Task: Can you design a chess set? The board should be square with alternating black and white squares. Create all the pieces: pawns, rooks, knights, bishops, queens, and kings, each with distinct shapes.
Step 2178:
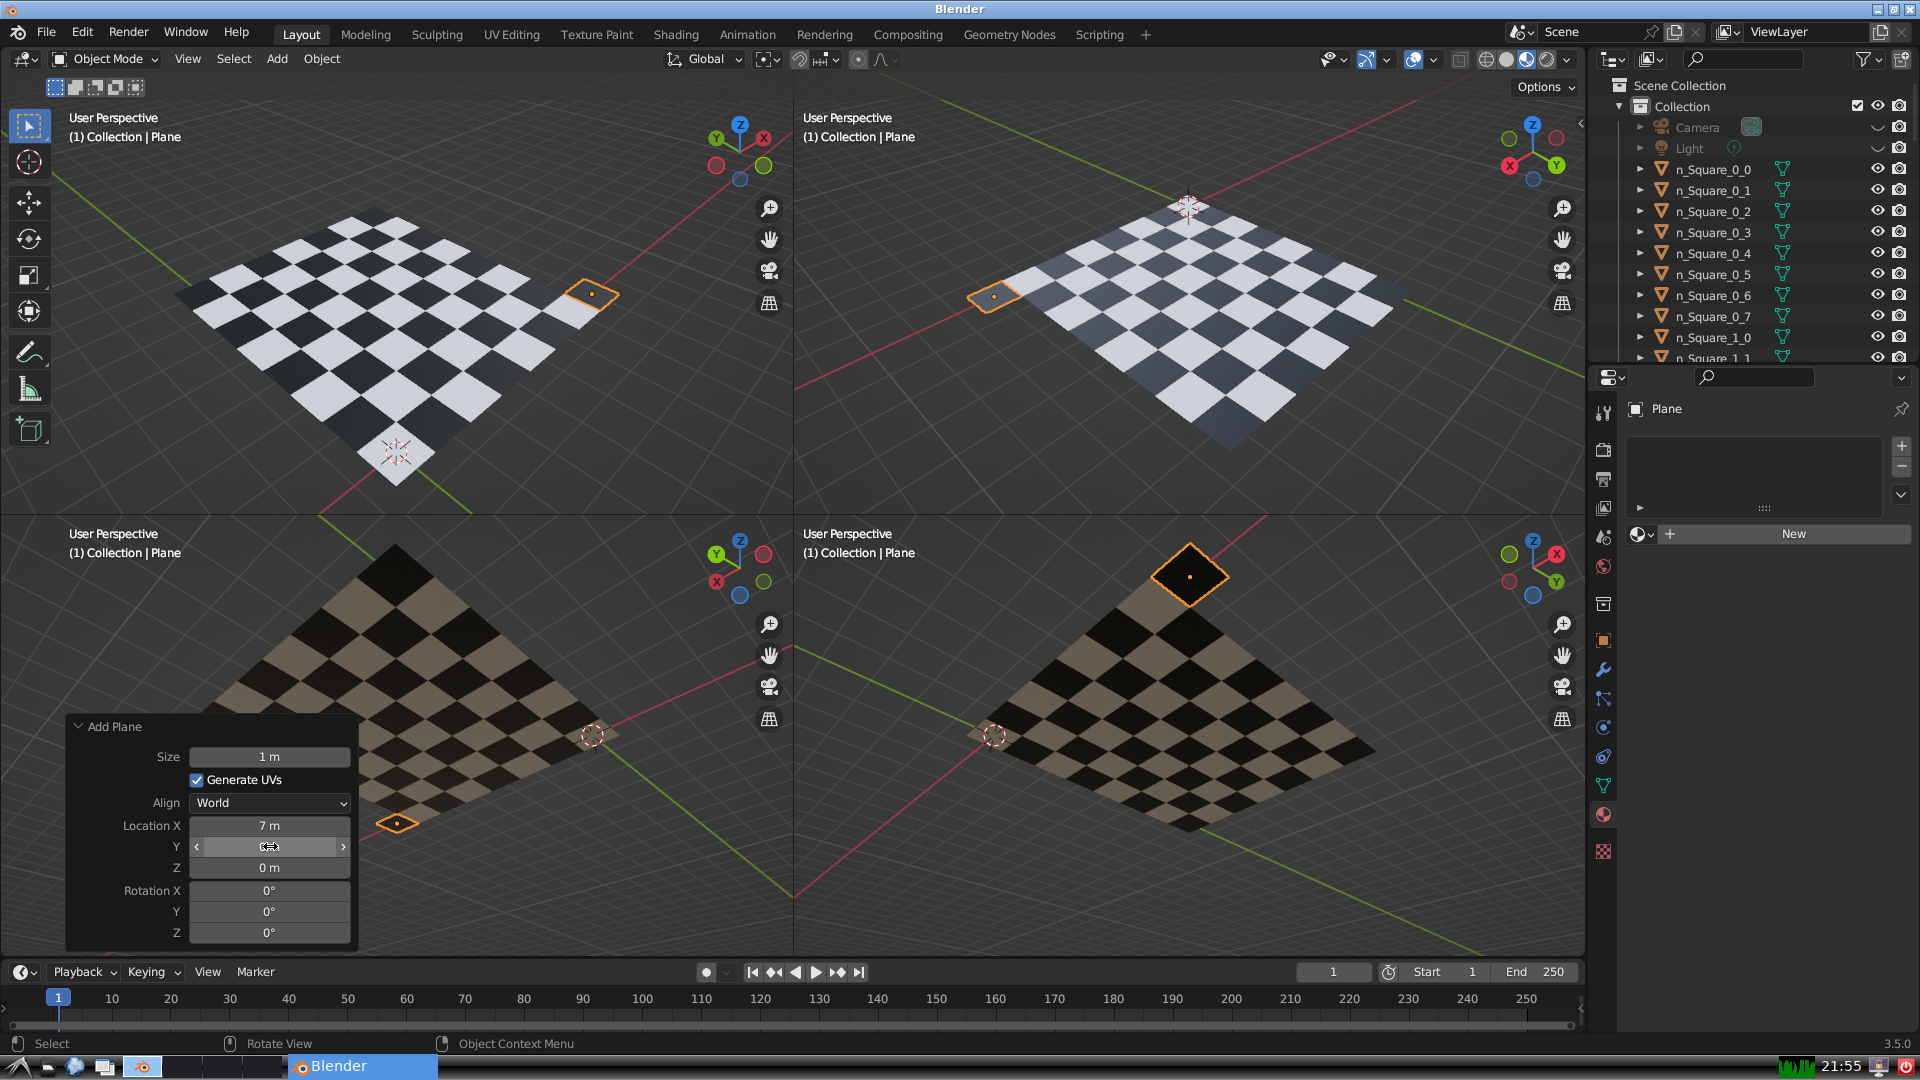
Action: click: no